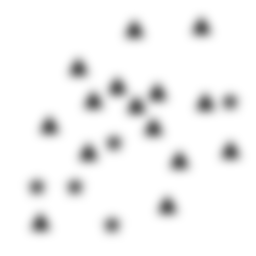
Squares: 0
Triangles: 15
Stars: 5
Total shapes: 20